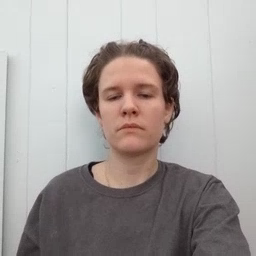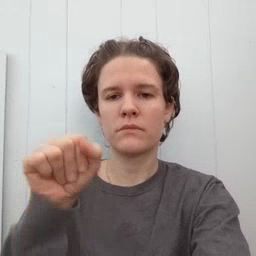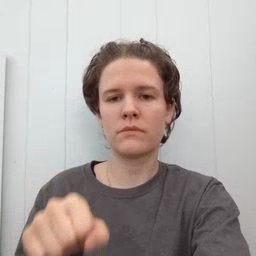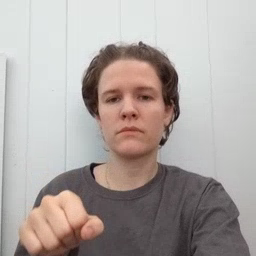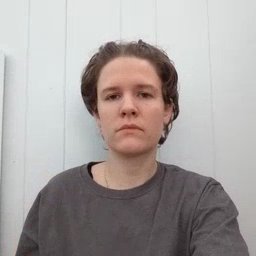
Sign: can